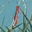
Label: 1